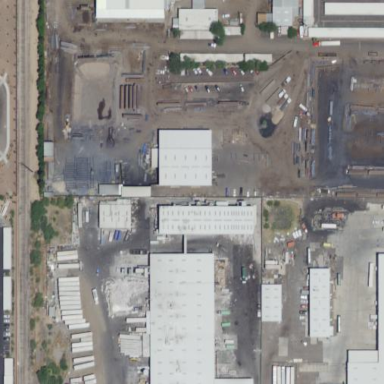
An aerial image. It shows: Building that serves as recycling center.